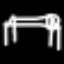
Label: bed